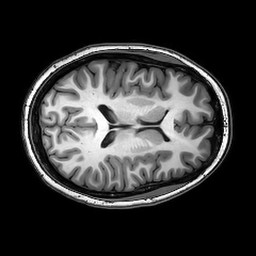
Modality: T1w
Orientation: axial
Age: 21
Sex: female
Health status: healthy
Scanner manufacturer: philips
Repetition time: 0.008151 s
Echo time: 0.00373 s